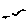
Label: bird